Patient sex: F
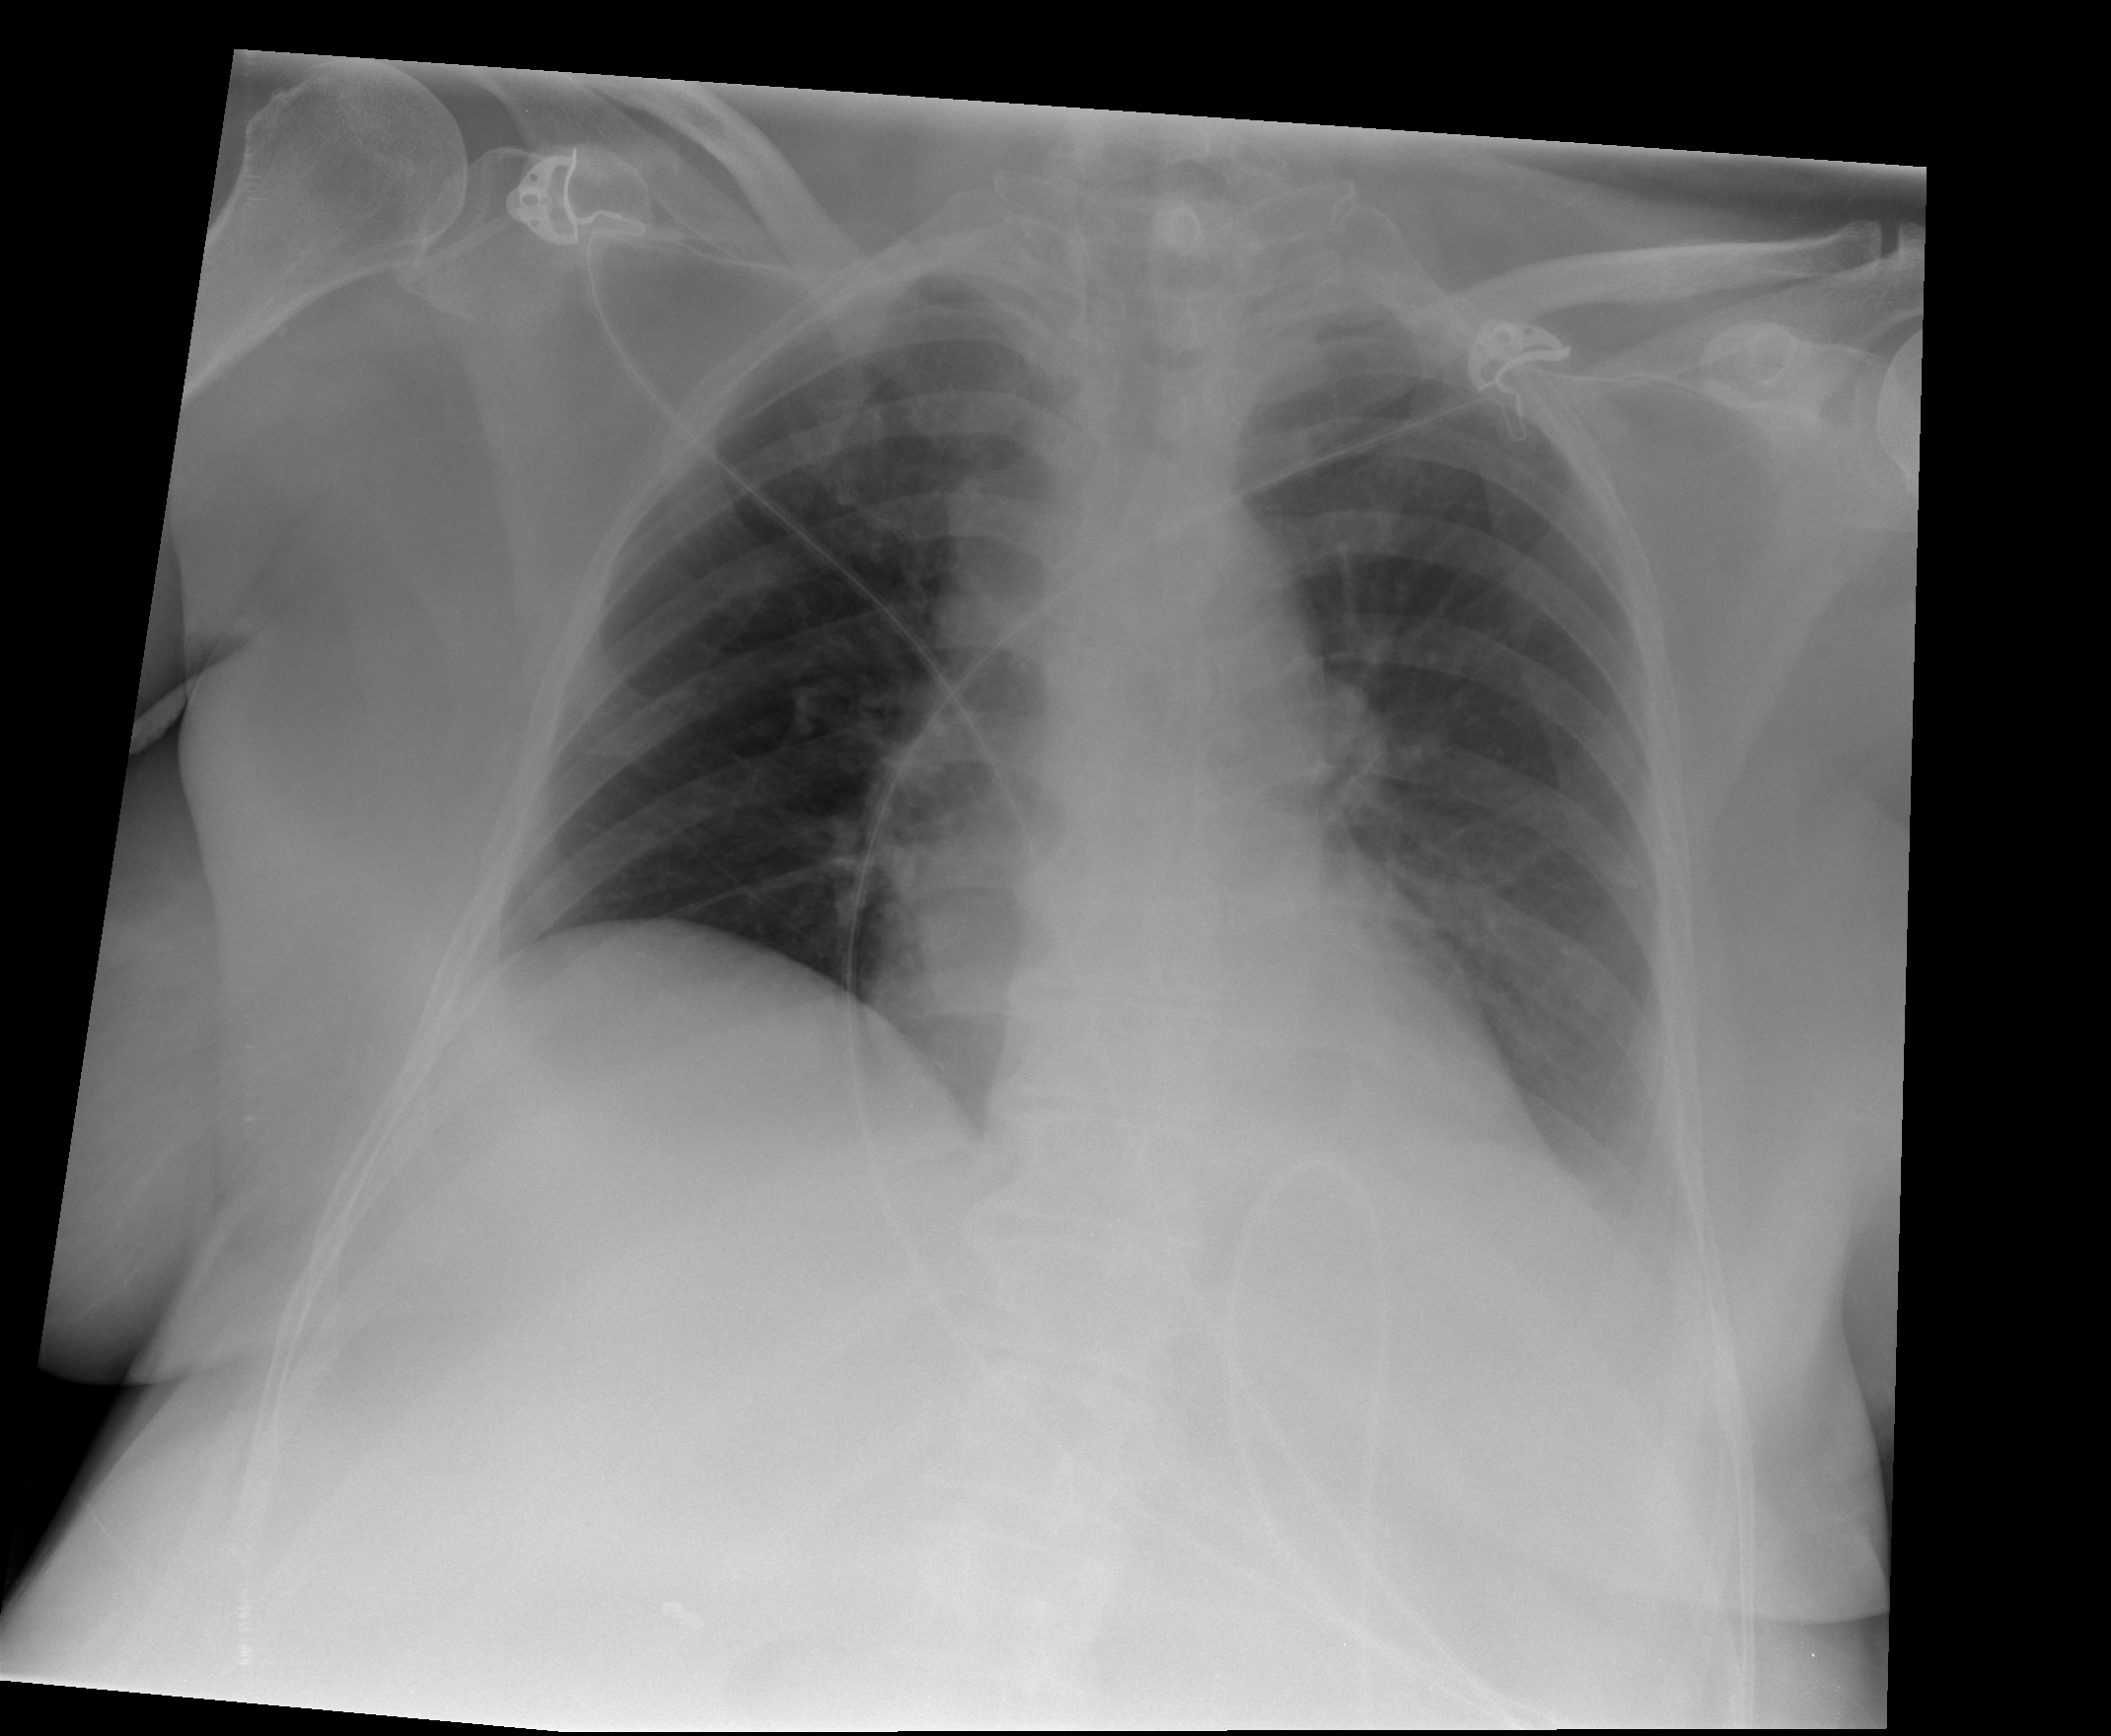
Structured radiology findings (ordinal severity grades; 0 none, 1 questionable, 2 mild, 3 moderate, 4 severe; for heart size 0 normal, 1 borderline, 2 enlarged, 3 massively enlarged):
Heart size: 1
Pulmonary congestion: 0
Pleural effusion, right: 0
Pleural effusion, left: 2
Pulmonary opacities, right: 0
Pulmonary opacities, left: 1
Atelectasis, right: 0
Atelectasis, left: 2